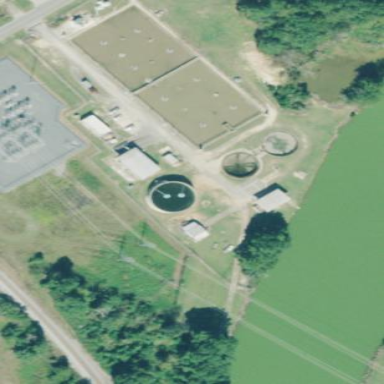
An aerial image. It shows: Wastewater plant.